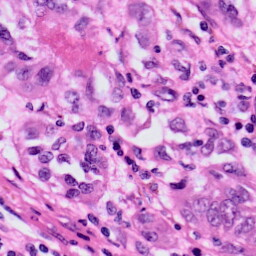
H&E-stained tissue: Skin